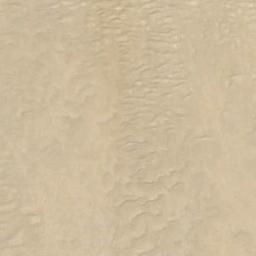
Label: desert